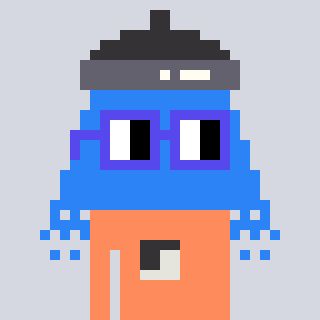
a pixel art character with square blue glasses, a shower-shaped head and a peachy-colored body on a cool background